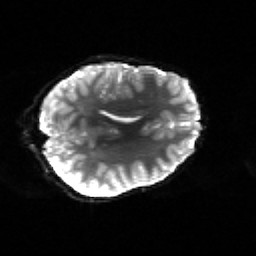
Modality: sbref
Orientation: axial
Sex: male
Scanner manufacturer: siemens
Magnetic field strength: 3 T
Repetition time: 5 s
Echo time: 0.071 s